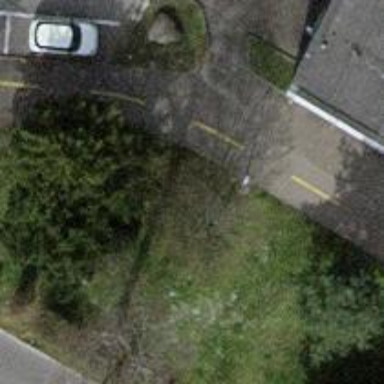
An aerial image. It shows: Evergreen needle-leaved tree.